Question: '''
SELECT title AS quiz_namenik, fullname AS profile_name, nik, store_code,
siebel_name AS store_name, MONTHNAME(start_date) AS 'month', score,
start_date, end_date,profil.created_at AS account_created_date,
profil.updated_at AS account_last_update
FROM
(
SELECT users.id, fullname, nik, siebel_name,store_code,
users.created_at, users.updated_at
FROM users
INNER JOIN stores ON users.store_id = stores.id
) AS profil,
(
SELECT kepo_quizs.id, score.user_id, title, score, start_date, end_date
FROM kepo_quizs
LEFT JOIN kepo_user_score AS score ON score.quiz_id = kepo_quizs.id
WHERE 'activity_category_id' = '2'
) AS quiz
WHERE quiz.user_id = profil.id
AND ('start_date' >= '2019-01-01' AND 'end_date' <= '2019-12-31')
ORDER BY title ASC, fullname ASC
'''
That's my query that i want to change to laravel joins, can help me please

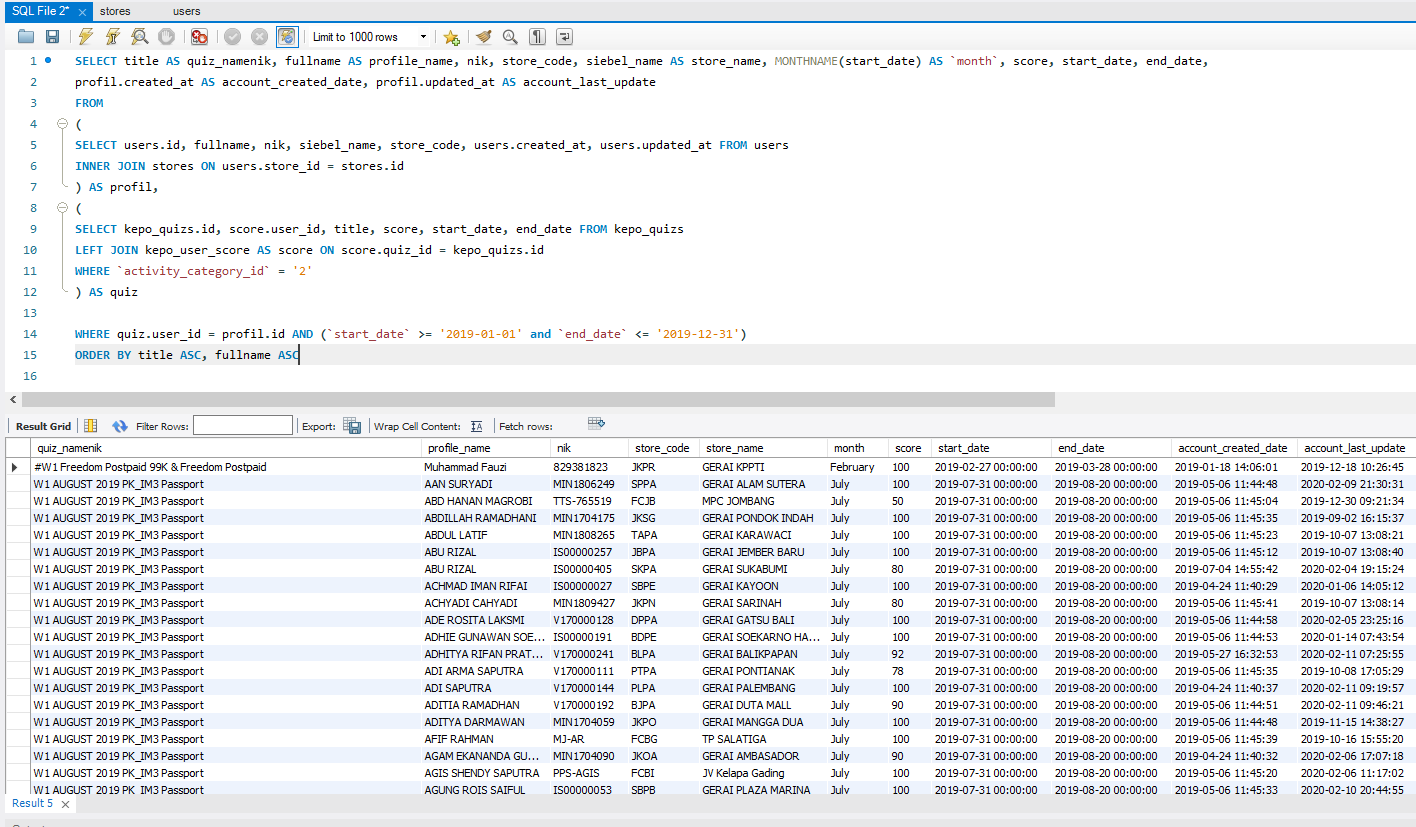
Answer: You can use the below code
'''
DB::SELECT("SELECT title AS quiz_namenik, fullname AS profile_name, nik, store_code,
siebel_name AS store_name, MONTHNAME(start_date) AS 'month', score,
start_date, end_date,profil.created_at AS account_created_date,
profil.updated_at AS account_last_update
FROM
(
SELECT users.id, fullname, nik, siebel_name,store_code,
users.created_at, users.updated_at
FROM users
INNER JOIN stores ON users.store_id = stores.id
) AS profil,
(
SELECT kepo_quizs.id, score.user_id, title, score, start_date, end_date
FROM kepo_quizs
LEFT JOIN kepo_user_score AS score ON score.quiz_id = kepo_quizs.id
WHERE 'activity_category_id' = '2'
) AS quiz
WHERE quiz.user_id = profil.id
AND ('start_date' >= '2019-01-01' AND 'end_date' <= '2019-12-31')
ORDER BY title ASC, fullname ASC");
'''